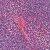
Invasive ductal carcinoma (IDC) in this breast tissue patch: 1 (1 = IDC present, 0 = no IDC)